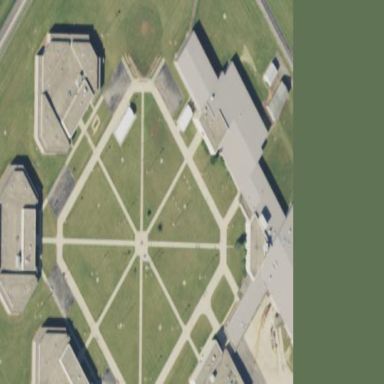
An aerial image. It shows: Prison.